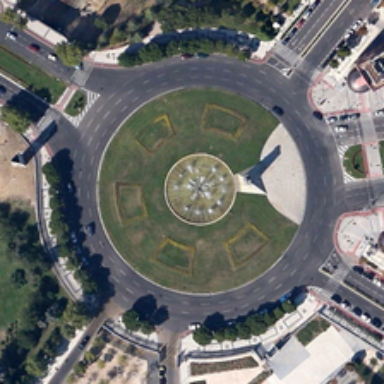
Several roads are connected to a circle square .